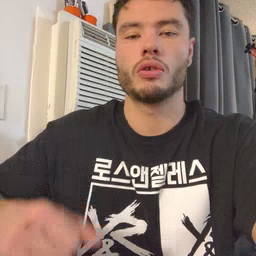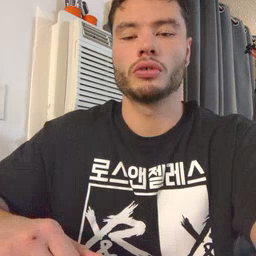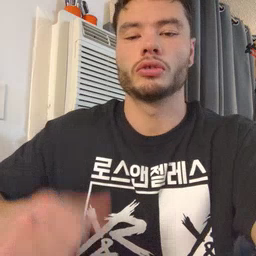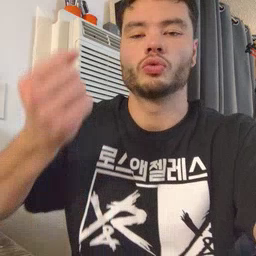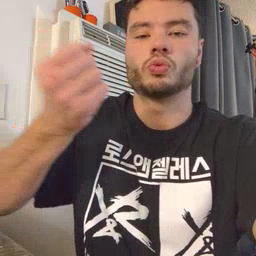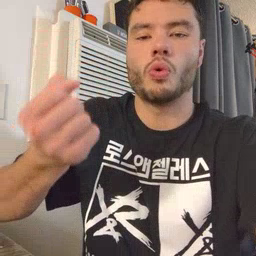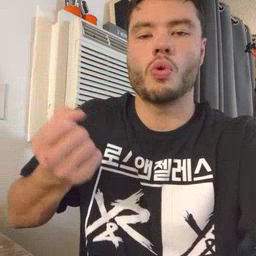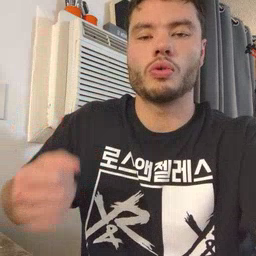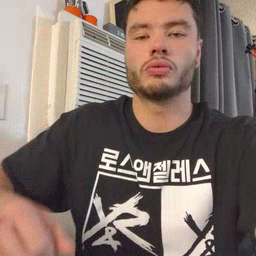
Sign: drawer